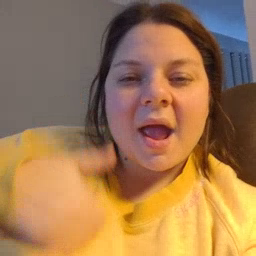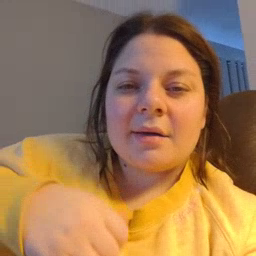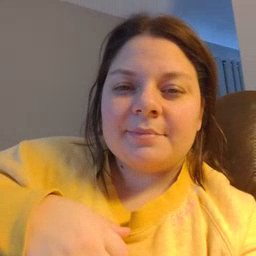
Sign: bath